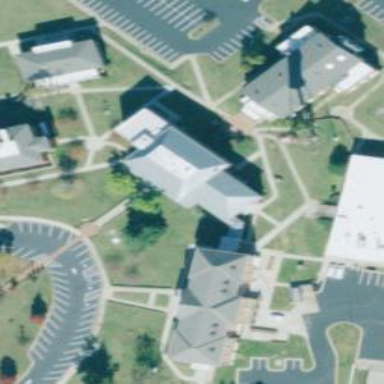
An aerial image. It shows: College building.